Interaction volume radius: 5 \u00c5
Interaction volume height: 15 \u00c5
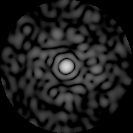
Disorder parameter: 0.8304